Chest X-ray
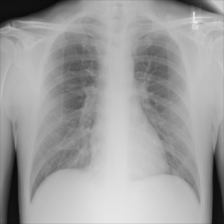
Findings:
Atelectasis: negative
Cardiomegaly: negative
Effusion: negative
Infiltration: negative
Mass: negative
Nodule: negative
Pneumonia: negative
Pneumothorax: negative
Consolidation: negative
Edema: negative
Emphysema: negative
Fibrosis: negative
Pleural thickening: negative
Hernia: negative